Interaction volume radius: 5 \u00c5
Interaction volume height: 10 \u00c5
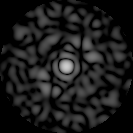
Disorder parameter: 0.8332